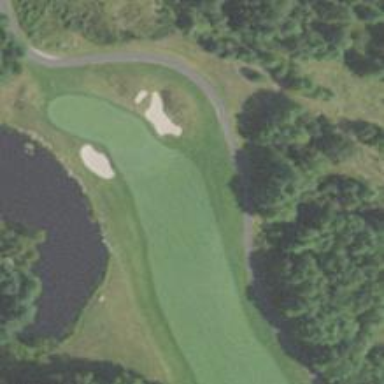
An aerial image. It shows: Pathway for golf carts.